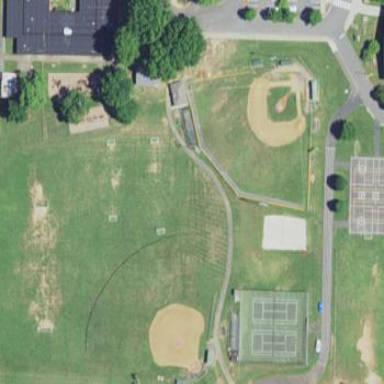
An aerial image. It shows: Grass pitch designated for baseball.